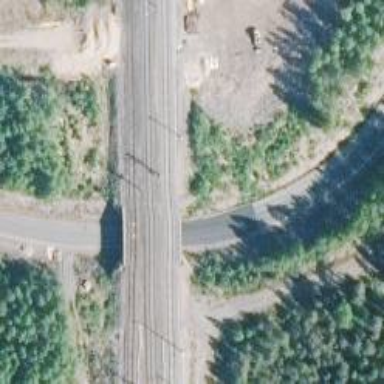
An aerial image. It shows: Bridge with railway tracks of class A.